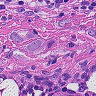
Metastatic tissue present: yes